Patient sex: M
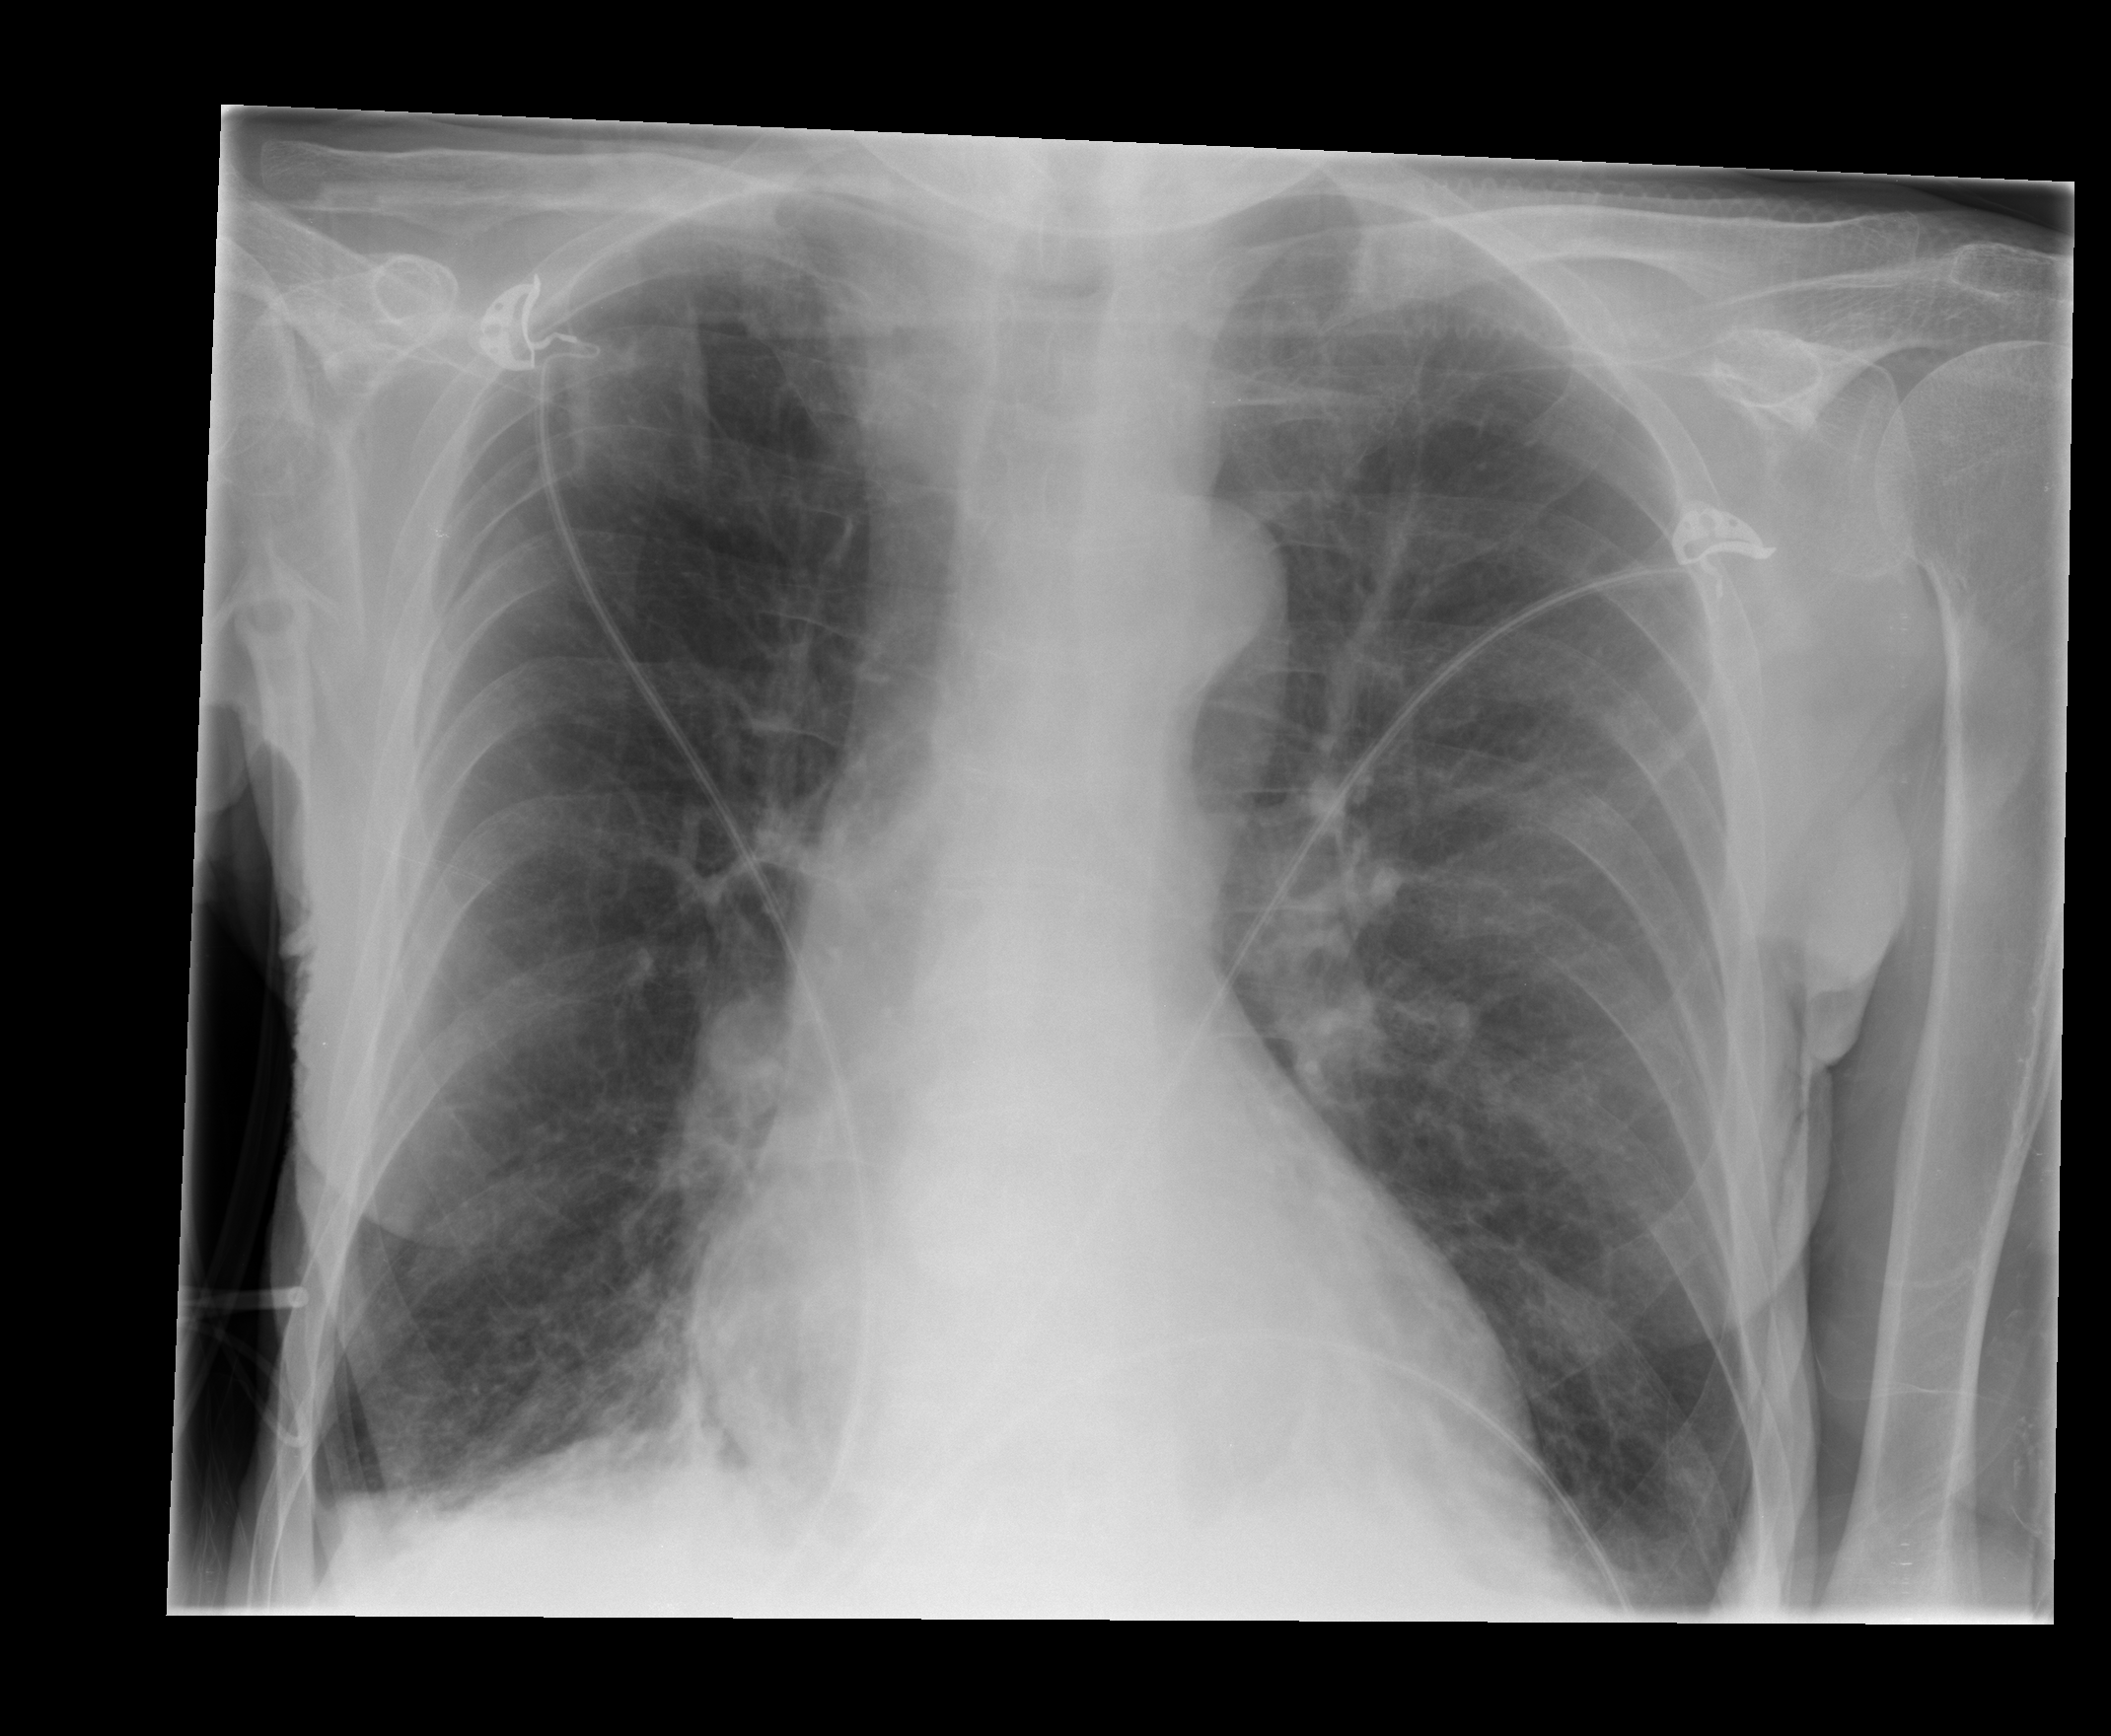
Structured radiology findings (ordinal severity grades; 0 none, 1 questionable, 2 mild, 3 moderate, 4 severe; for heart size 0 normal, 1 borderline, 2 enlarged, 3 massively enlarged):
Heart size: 0
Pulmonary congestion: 0
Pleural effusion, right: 0
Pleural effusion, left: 0
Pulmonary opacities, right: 2
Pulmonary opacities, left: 0
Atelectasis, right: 2
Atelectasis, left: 0